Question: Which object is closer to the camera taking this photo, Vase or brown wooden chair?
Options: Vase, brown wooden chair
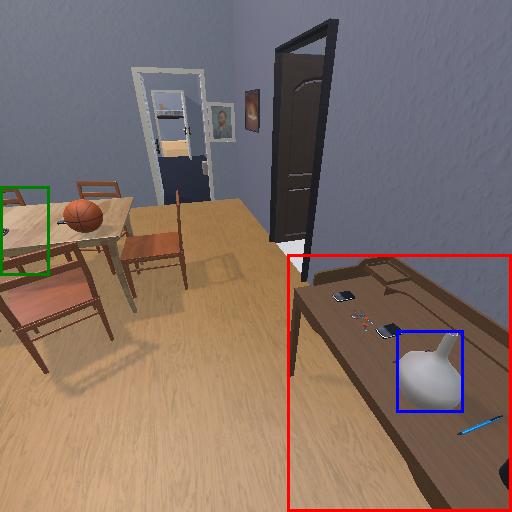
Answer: Vase